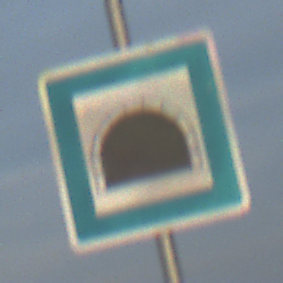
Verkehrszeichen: Tunnel
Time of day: SunriseSunset
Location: Outdoor (Nature)
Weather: PartlyCloudy
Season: NotSpecified
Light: Natural